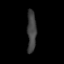
Tissue: skin
Cell type: Fibroblasts
Senescence score: 0.8293
Nuclear area (px): 374
Mean DAPI intensity: 63.936